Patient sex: F
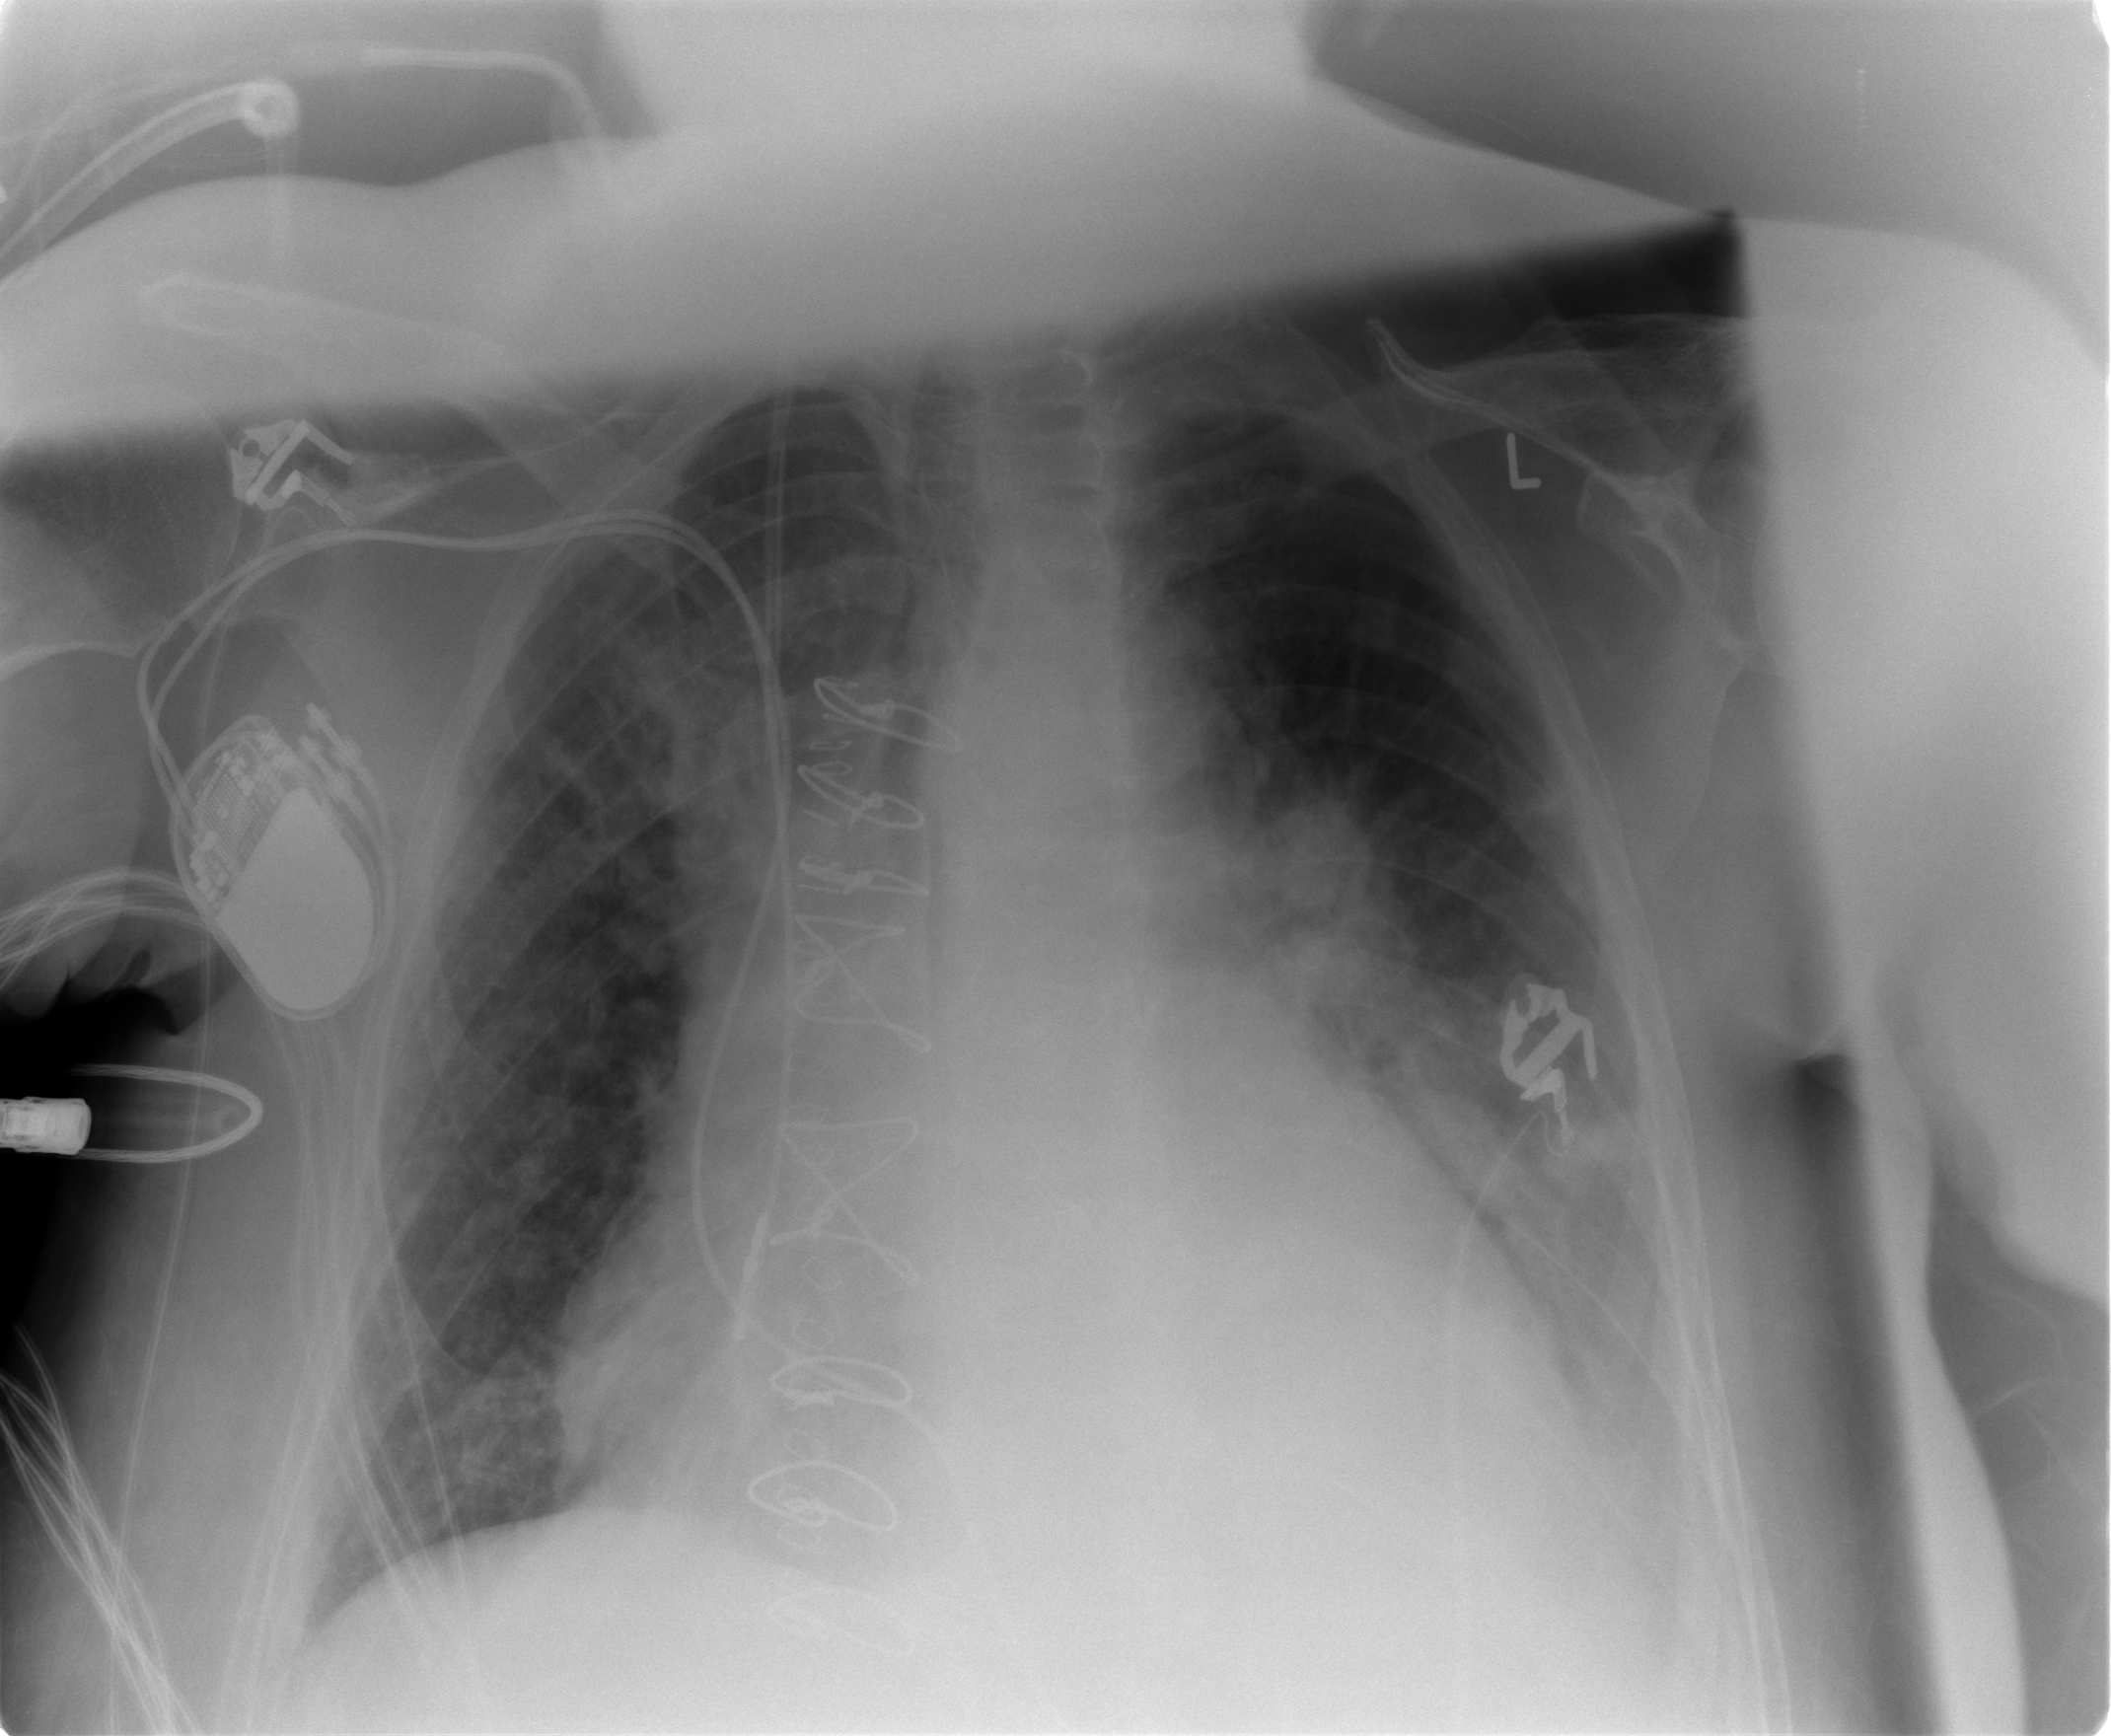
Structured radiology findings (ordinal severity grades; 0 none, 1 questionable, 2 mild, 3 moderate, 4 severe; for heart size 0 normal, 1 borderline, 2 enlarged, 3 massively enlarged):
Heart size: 2
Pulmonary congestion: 2
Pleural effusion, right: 0
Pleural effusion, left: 1
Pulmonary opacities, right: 2
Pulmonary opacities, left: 1
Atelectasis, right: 1
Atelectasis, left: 2